Question:
Hi everyone..
I need some help again. :)
How to do this? When I click the column t1, another form must pop-up explaining what happens to column t1, say, at time 1, Instruction 1 is in fetch stage. Then, when I click naman t2 column, Instruction 2 is in fetch stage and Instruction 1 is in Decode stage., so on and so forth.
Thank you in advance. I really need your help..
Regards.. :)
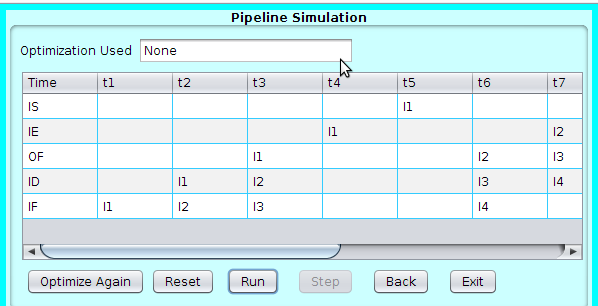
Answer: You need to add following chunk of code,
'''
table.addMouseListener(new MouseAdapter() {
public void mouseClicked(MouseEvent e) {
// This is for double click event on anywhere on JTable
if (e.getClickCount() == 2) {
JTable target = (JTable) e.getSource();
int row = target.getSelectedRow();
int column = target.getSelectedColumn();
// you can play more here to get that cell value and all
new DialogYouWantToOpen(row, Column);
}
}
});
'''
A Dialog which will be opened on double click.
'''
class DialogYouWantToOpen extends JDialog{
JLabel testLabel = new JLable();
public DialogYouWantToOpen(int row, int column){
setSize(200,200)
setLayout(new FlowLayout());
testLabel.setText("User double clicked at row "+row+" and column "+ column);
add(testLabel);
}
}
'''